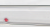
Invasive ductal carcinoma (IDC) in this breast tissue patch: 0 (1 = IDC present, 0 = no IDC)